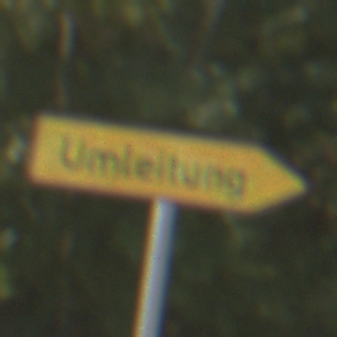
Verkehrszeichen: UmleitungswegweiserRechtsweisend
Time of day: Midday
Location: Outdoor (Nature)
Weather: Clear
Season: Summer
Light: Natural